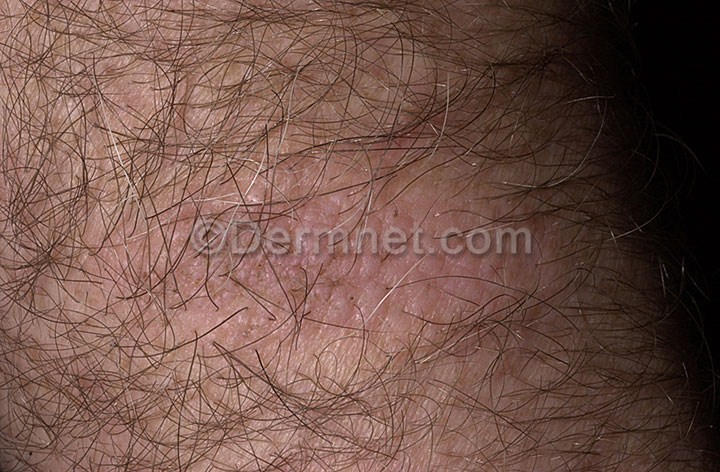
Disease: Seborrheic Keratoses and other Benign Tumors